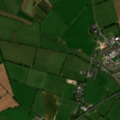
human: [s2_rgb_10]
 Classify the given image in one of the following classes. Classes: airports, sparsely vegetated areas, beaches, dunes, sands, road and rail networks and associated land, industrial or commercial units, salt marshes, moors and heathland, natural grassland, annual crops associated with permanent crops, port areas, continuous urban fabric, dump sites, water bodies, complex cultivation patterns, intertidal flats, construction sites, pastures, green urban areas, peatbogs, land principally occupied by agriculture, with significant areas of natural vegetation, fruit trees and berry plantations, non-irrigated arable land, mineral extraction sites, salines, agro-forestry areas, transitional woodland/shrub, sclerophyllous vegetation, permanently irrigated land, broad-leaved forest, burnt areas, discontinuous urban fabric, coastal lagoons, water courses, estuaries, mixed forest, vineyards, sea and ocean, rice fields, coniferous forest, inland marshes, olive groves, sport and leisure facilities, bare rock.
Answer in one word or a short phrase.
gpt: discontinuous urban fabric, pastures